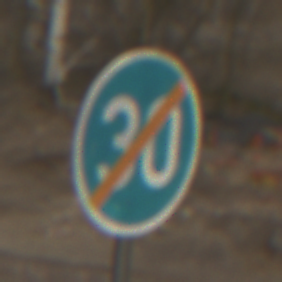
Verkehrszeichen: EndeMindestgeschwindigkeit
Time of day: MorningAfternoon
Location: Outdoor (Nature)
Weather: PartlyCloudy
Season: Winter
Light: Natural